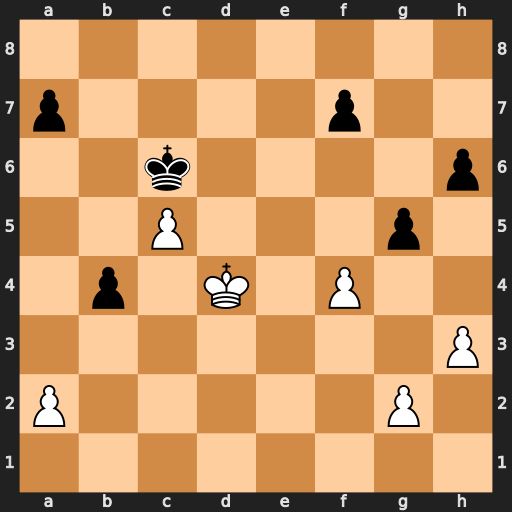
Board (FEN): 8/p4p2/2k4p/2P3p1/1p1K1P2/7P/P5P1/8
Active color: w
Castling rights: -
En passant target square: -
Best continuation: fxg5 hxg5 g3 a5 h4